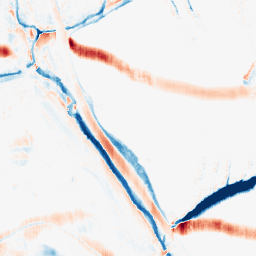
Category: morphological
Decomposition family: morphological_rect
Decomposition parameters: operation: average
width: 5
height: 20
Upsampling method: regularized
Upsampling parameters: scale: 4
lambda_reg: 0.001
Upsampling scale: 4